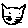
Label: cat